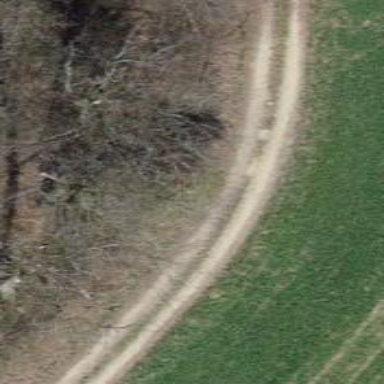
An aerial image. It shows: Gravel track with grade 2 tracktype.